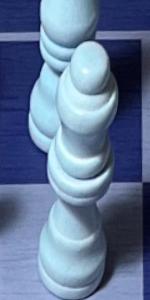
Label: Queen_White